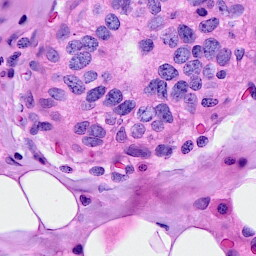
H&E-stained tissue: Breast